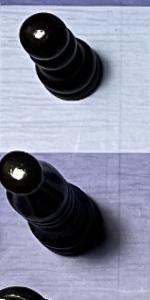
Label: Bishop_Black